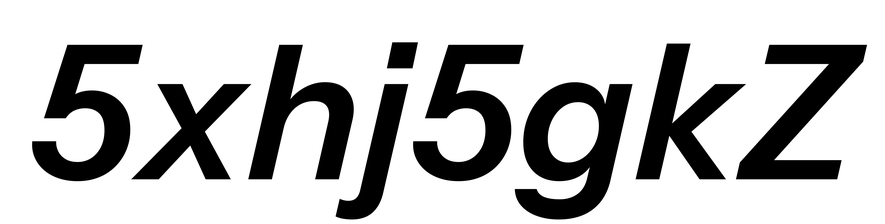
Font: InstrumentSans-Italic_SemiBold_Italic